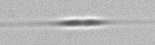
Label: Cylindrotheca